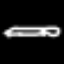
Label: pencil